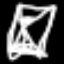
Label: hourglass